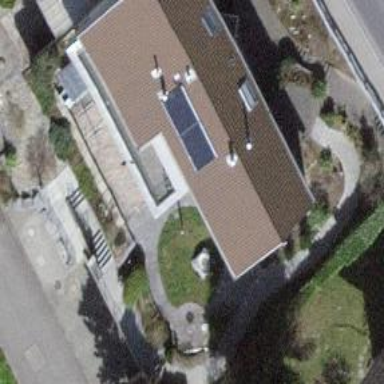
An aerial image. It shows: Solar power generator using photovoltaic panels.